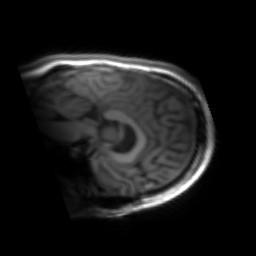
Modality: inplaneT1
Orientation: sagittal
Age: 31
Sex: male
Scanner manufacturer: siemens
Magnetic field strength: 3 T
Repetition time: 1.2 s
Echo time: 0.00251 s